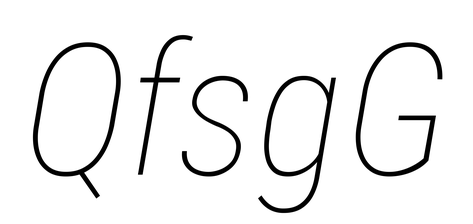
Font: Roboto-Italic_Condensed_Thin_Italic